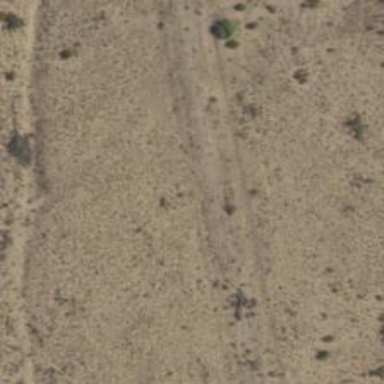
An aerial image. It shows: Track with grade 4 tracktype.